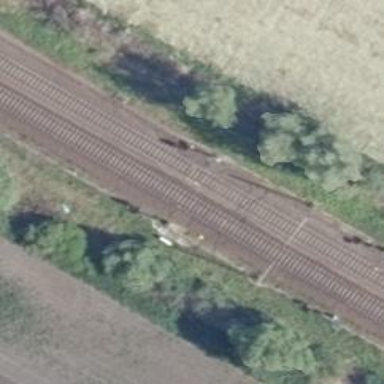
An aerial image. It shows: Railway signal.